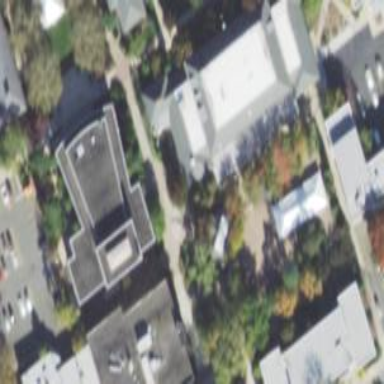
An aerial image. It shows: View of university building.